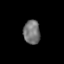
Tissue: lung
Cell type: Epithelial cells
Senescence score: 0.2357
Nuclear area (px): 392
Mean DAPI intensity: 116.39